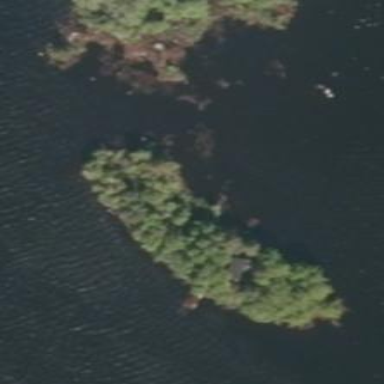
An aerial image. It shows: Island.